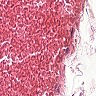
Metastatic tissue present: no